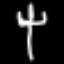
Label: fork